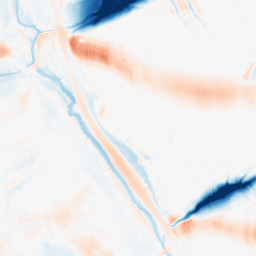
Category: morphological
Decomposition family: morphological_ellipse
Decomposition parameters: operation: average
width: 50
height: 30
Upsampling method: sinc_hamming
Upsampling parameters: scale: 4
kernel_size: 16
Upsampling scale: 4